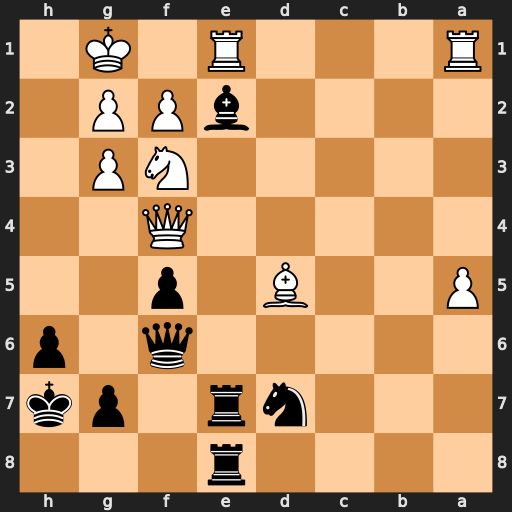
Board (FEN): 4r3/3nr1pk/5q1p/P2B1p2/5Q2/5NP1/4bPP1/R3R1K1
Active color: b
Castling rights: -
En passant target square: -
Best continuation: Bxf3 gxf3 Rxe1+ Rxe1 Rxe1+